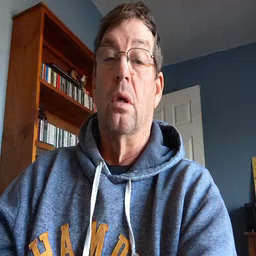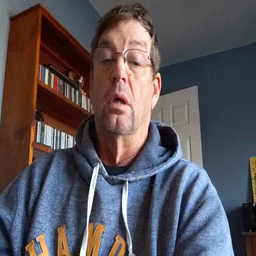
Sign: happy